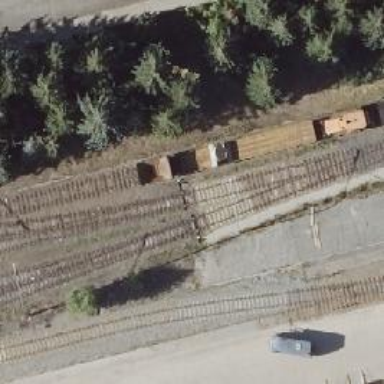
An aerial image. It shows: Railway switch with turnout to the right.